Question: I am building an Arabic website using bootstrap-3.
I am getting everything fine -so far- with no problems for the 'html heading' e.g. '<h1>..</h1>', '<h2>..</h2>', '<h3>..</h3>', '<h4>..</h4>', '<h5>..</h5>', and '<h6>..</h6>'
Whenever I add some Arabic text in the html heading the IE-10 render it as a garbage! While it works fine in Chrome and Firefox.
Here is an image to show you what is the issue:

As you can see all Arabic letters are showing OK except for the html-heading.
And here is my HTML:
'''
<!DOCTYPE html>
<html lang="ar" dir="rtl">
<head>
<meta charset="utf-8">
<meta http-equiv="Content-Type" content="text/html; charset=utf-8">
<meta http-equiv="X-UA-Compatible" content="IE=edge">
<meta name="viewport" content="width=device-width, initial-scale=1.0">
<meta name="description" content="">
<meta name="author" content="">
<link rel="shortcut icon" href="assets/ico/favicon.png">
<title>mwq` `rby</title>
<!-- Bootstrap core CSS -->
<link href="css/bootstrap.css" rel="stylesheet">
<!-- Bootstrap RTL -->
<link href="css/bootstrap-rtl.css" rel="stylesheet">
<!-- Custom styles for this template -->
<link href="css/bootstrap-rtl-custom.css" rel="stylesheet">
<!-- HTML5 shim and Respond.js IE8 support of HTML5 elements and media queries -->
<!--[if lt IE 9]>
<script src="js/html5shiv.js"></script>
<script src="js/respond.min.js"></script>
<![endif]-->
</head>
<body>
<div class="container">
<div class="jumbotron">
<h1>`nwn ry'ysy</h1>
<h2>`nwn fr`y</h2>
<p>mHtw~ nS.. mHtw~ nS.. mHtw~ nS.. mHtw~ nS.. mHtw~ nS.. </p>
<p><a class="btn btn-primary btn-lg" role="button">lmzyd...</a></p>
</div> <!-- /."jumbotron" -->
</div> <!-- /.="container" -->
<!-- Bootstrap core JavaScript
================================================== -->
<!-- Placed at the end of the document so the pages load faster -->
<script src="js/jquery.min.js"></script>
<script src="js/bootstrap.min.js"></script>
</body>
</html>
'''
Your help is appreciated...
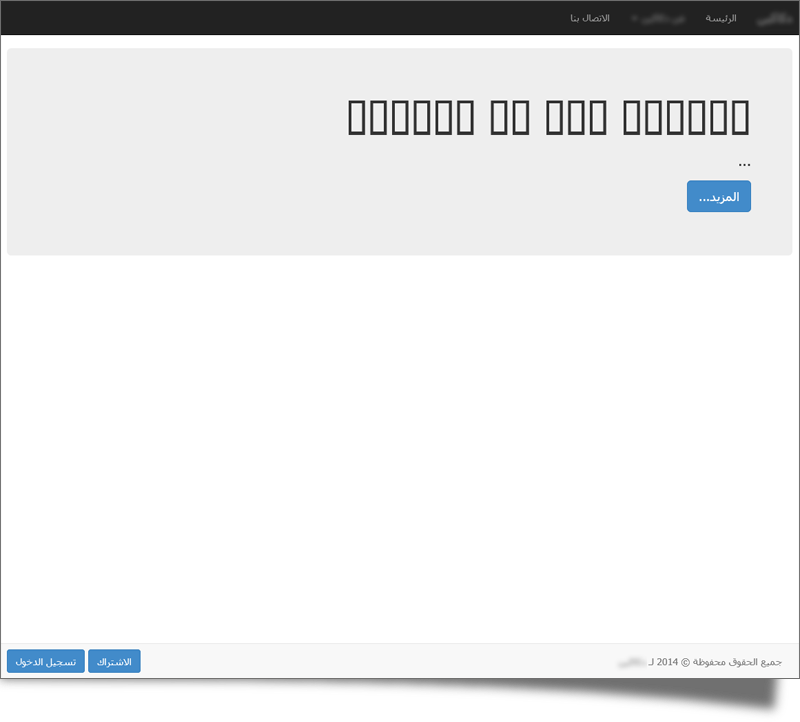
Answer: Seems like Bootstrap is using a font that doesn't include Arabic characters. Try switching the big heading's font to the font used in the smaller text.